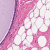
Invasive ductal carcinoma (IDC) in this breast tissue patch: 0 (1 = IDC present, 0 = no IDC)